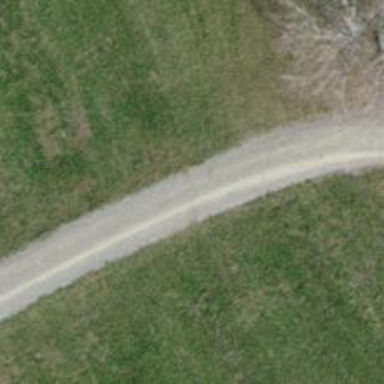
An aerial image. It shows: Track with compacted grade 2 surface.